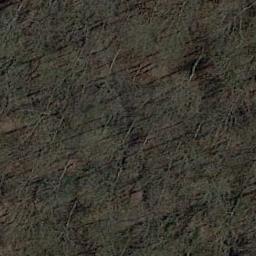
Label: forest